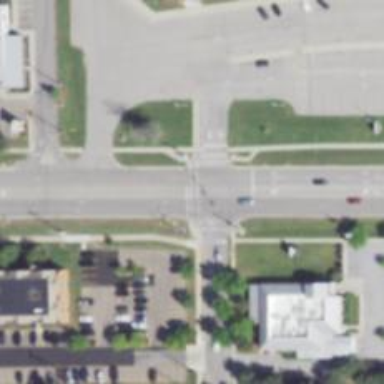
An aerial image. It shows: Footway on asphalt with marked crossing lines.